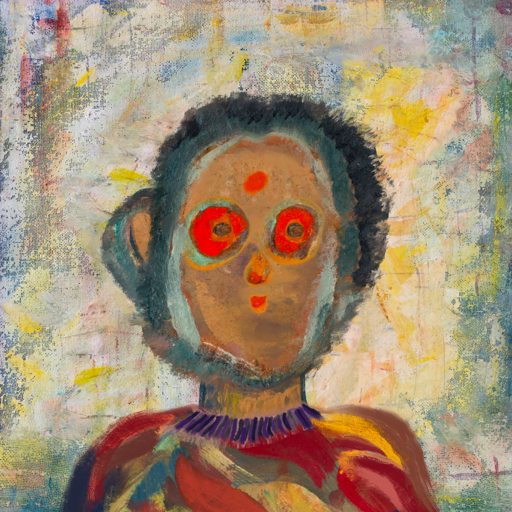
Background: Irani, Head And Neck Front: In_The_Sun, Face Front: Sisters, Bust: Mother_And_Son_Son, Hair Front: Boggyland, Head Accessory: Blank, Second Necklace: Blank, Necklace: HillGirl, Baby: Blank